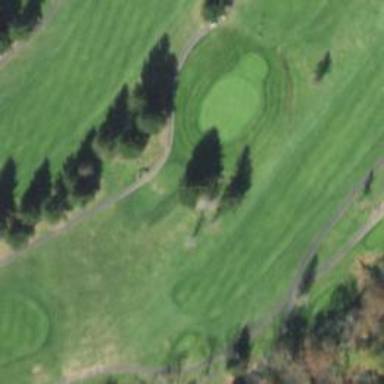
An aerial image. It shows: Path for both road and golf.